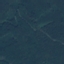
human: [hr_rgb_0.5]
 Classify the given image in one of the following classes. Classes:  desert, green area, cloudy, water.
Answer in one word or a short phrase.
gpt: green area